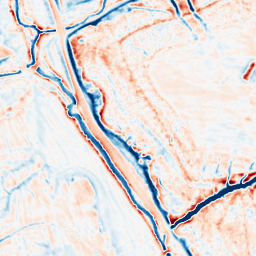
Category: multiscale
Decomposition family: dog_multiscale
Decomposition parameters: sigma_ratio: 1.6
n_scales: 4
base_sigma: 0.5
Upsampling method: bilinear
Upsampling parameters: scale: 2
Upsampling scale: 2